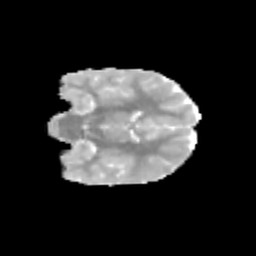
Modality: MD
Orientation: coronal
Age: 9
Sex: female
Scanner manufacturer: siemens
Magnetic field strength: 3 T
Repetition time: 3.8 s
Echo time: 0.07 s